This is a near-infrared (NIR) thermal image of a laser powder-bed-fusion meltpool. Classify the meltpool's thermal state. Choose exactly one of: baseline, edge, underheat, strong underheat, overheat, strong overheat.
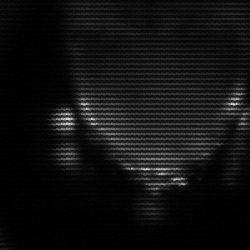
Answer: baseline